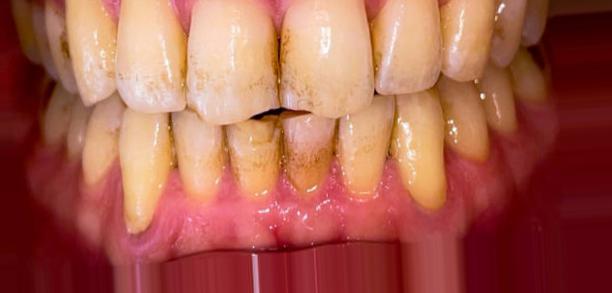
Condition: Tooth Discoloration